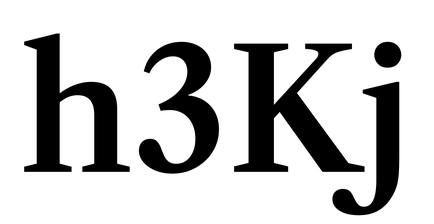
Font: LibreCaslonText_SemiBold